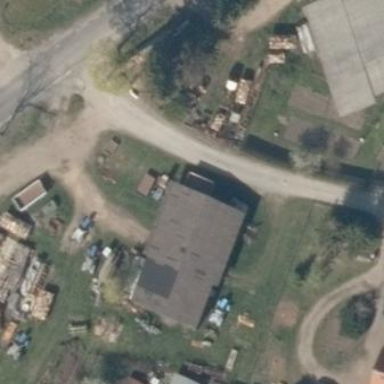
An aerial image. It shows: Rural barn.